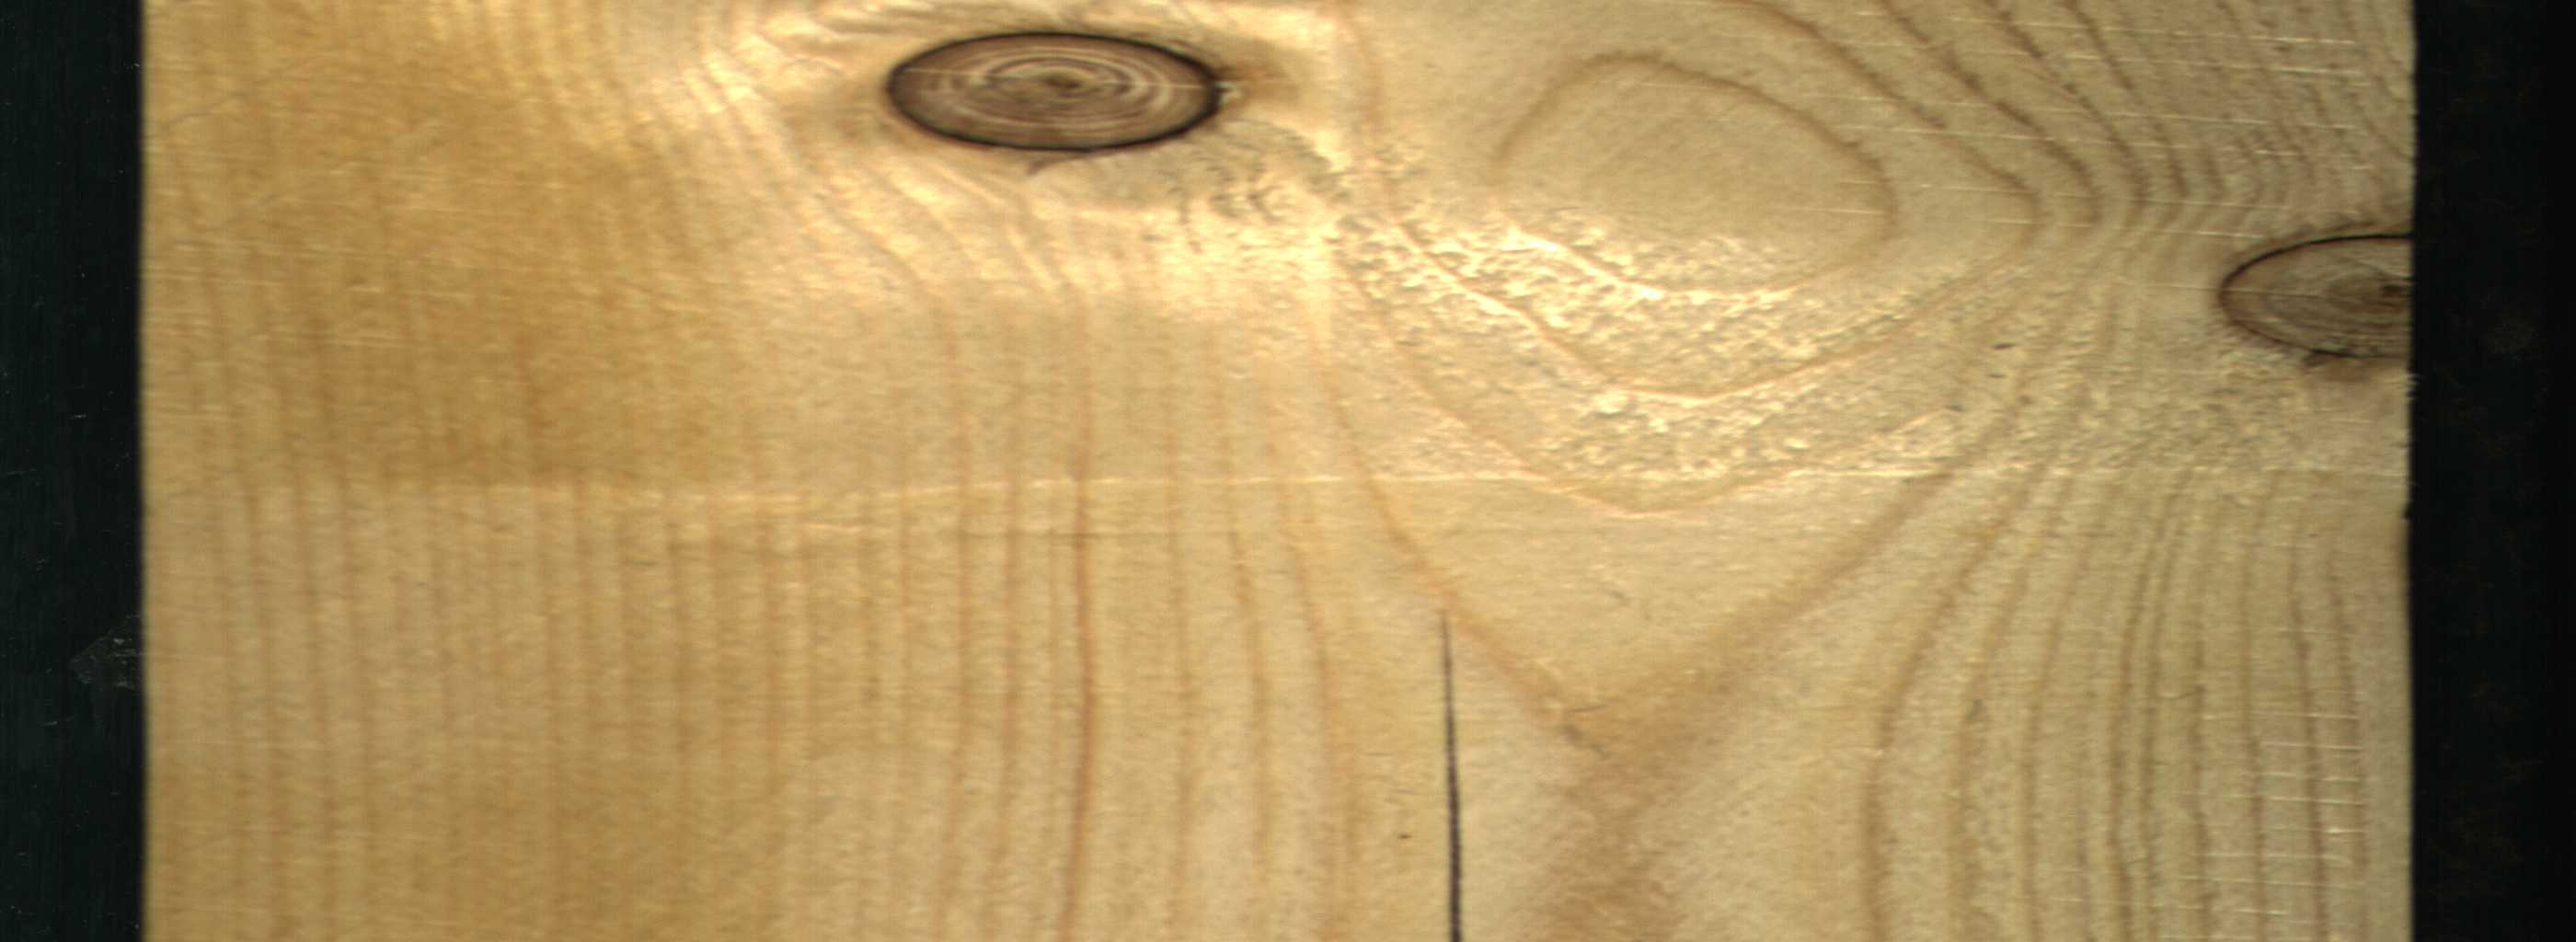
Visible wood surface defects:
Crack
Dead_Knot
Live_Knot